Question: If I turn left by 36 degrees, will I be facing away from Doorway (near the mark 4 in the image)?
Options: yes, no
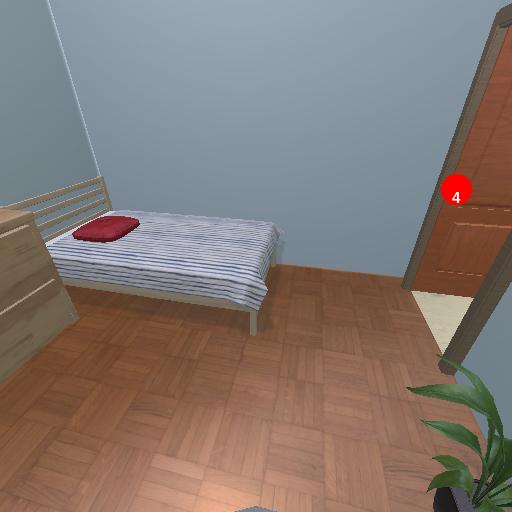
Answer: yes